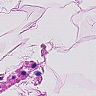
Metastatic tissue present: no